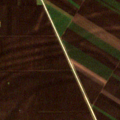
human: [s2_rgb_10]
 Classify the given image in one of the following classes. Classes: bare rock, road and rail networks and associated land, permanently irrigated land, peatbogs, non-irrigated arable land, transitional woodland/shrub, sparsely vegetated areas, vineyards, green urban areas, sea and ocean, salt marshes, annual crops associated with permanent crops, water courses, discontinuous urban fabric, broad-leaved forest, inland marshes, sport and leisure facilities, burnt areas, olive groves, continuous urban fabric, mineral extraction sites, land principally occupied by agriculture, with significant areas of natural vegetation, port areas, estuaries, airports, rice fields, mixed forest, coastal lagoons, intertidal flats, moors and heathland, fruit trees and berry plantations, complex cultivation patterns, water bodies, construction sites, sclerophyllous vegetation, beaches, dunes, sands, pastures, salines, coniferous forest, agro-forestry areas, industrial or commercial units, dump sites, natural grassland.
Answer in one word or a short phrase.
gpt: non-irrigated arable land